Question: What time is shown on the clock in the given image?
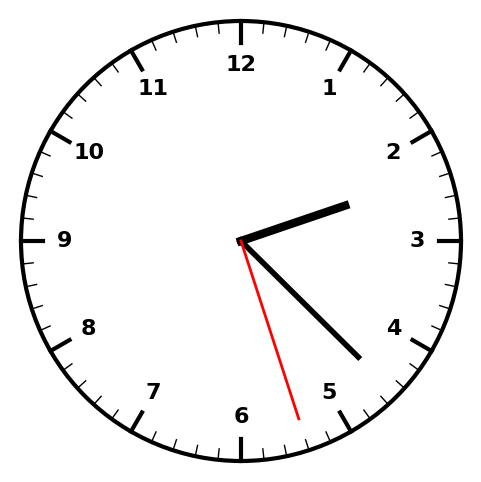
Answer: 02:22:27